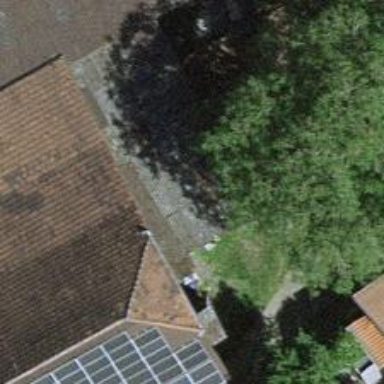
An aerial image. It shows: Garage.